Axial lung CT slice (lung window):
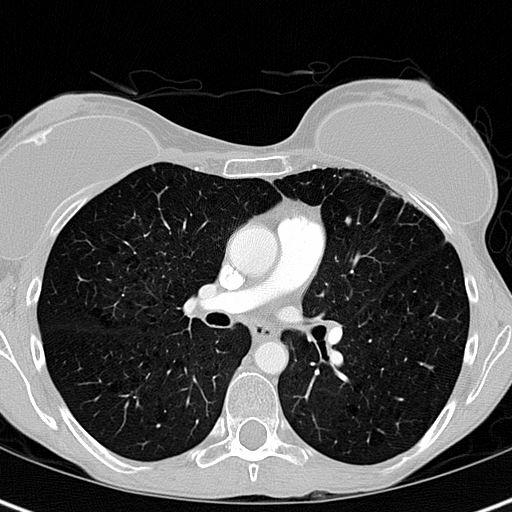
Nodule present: no